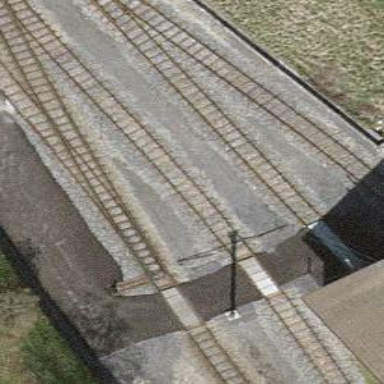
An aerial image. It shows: Narrow-gauge railway with one track passing through service yard. The railway is electrified with contact line.